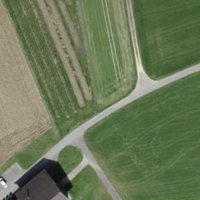
EUNIS habitat code: 25
Species observed at this site:
Certhia brachydactyla
Corvus corone
Turdus philomelos
Dendrocopos major
Turdus viscivorus
Buteo buteo
Sylvia atricapilla
Spinus spinus
Phylloscopus collybita
Poecile palustris
Dendrocoptes medius
Erithacus rubecula
Pica pica
Phoenicurus ochruros
Certhia familiaris
Falco tinnunculus
Corvus corax
Picus viridis
Cyanistes caeruleus
Sturnus vulgaris
Troglodytes troglodytes
Corvus frugilegus
Picus canus
Passer domesticus
Fringilla coelebs
Carduelis carduelis
Turdus merula
Columba palumbus
Passer montanus
Parus major
Hirundo rustica
Milvus migrans
Milvus milvus
Oriolus oriolus
Ciconia ciconia